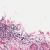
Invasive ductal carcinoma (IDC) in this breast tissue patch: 0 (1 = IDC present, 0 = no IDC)